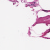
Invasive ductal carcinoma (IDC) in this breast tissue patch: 0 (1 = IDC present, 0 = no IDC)